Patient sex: M
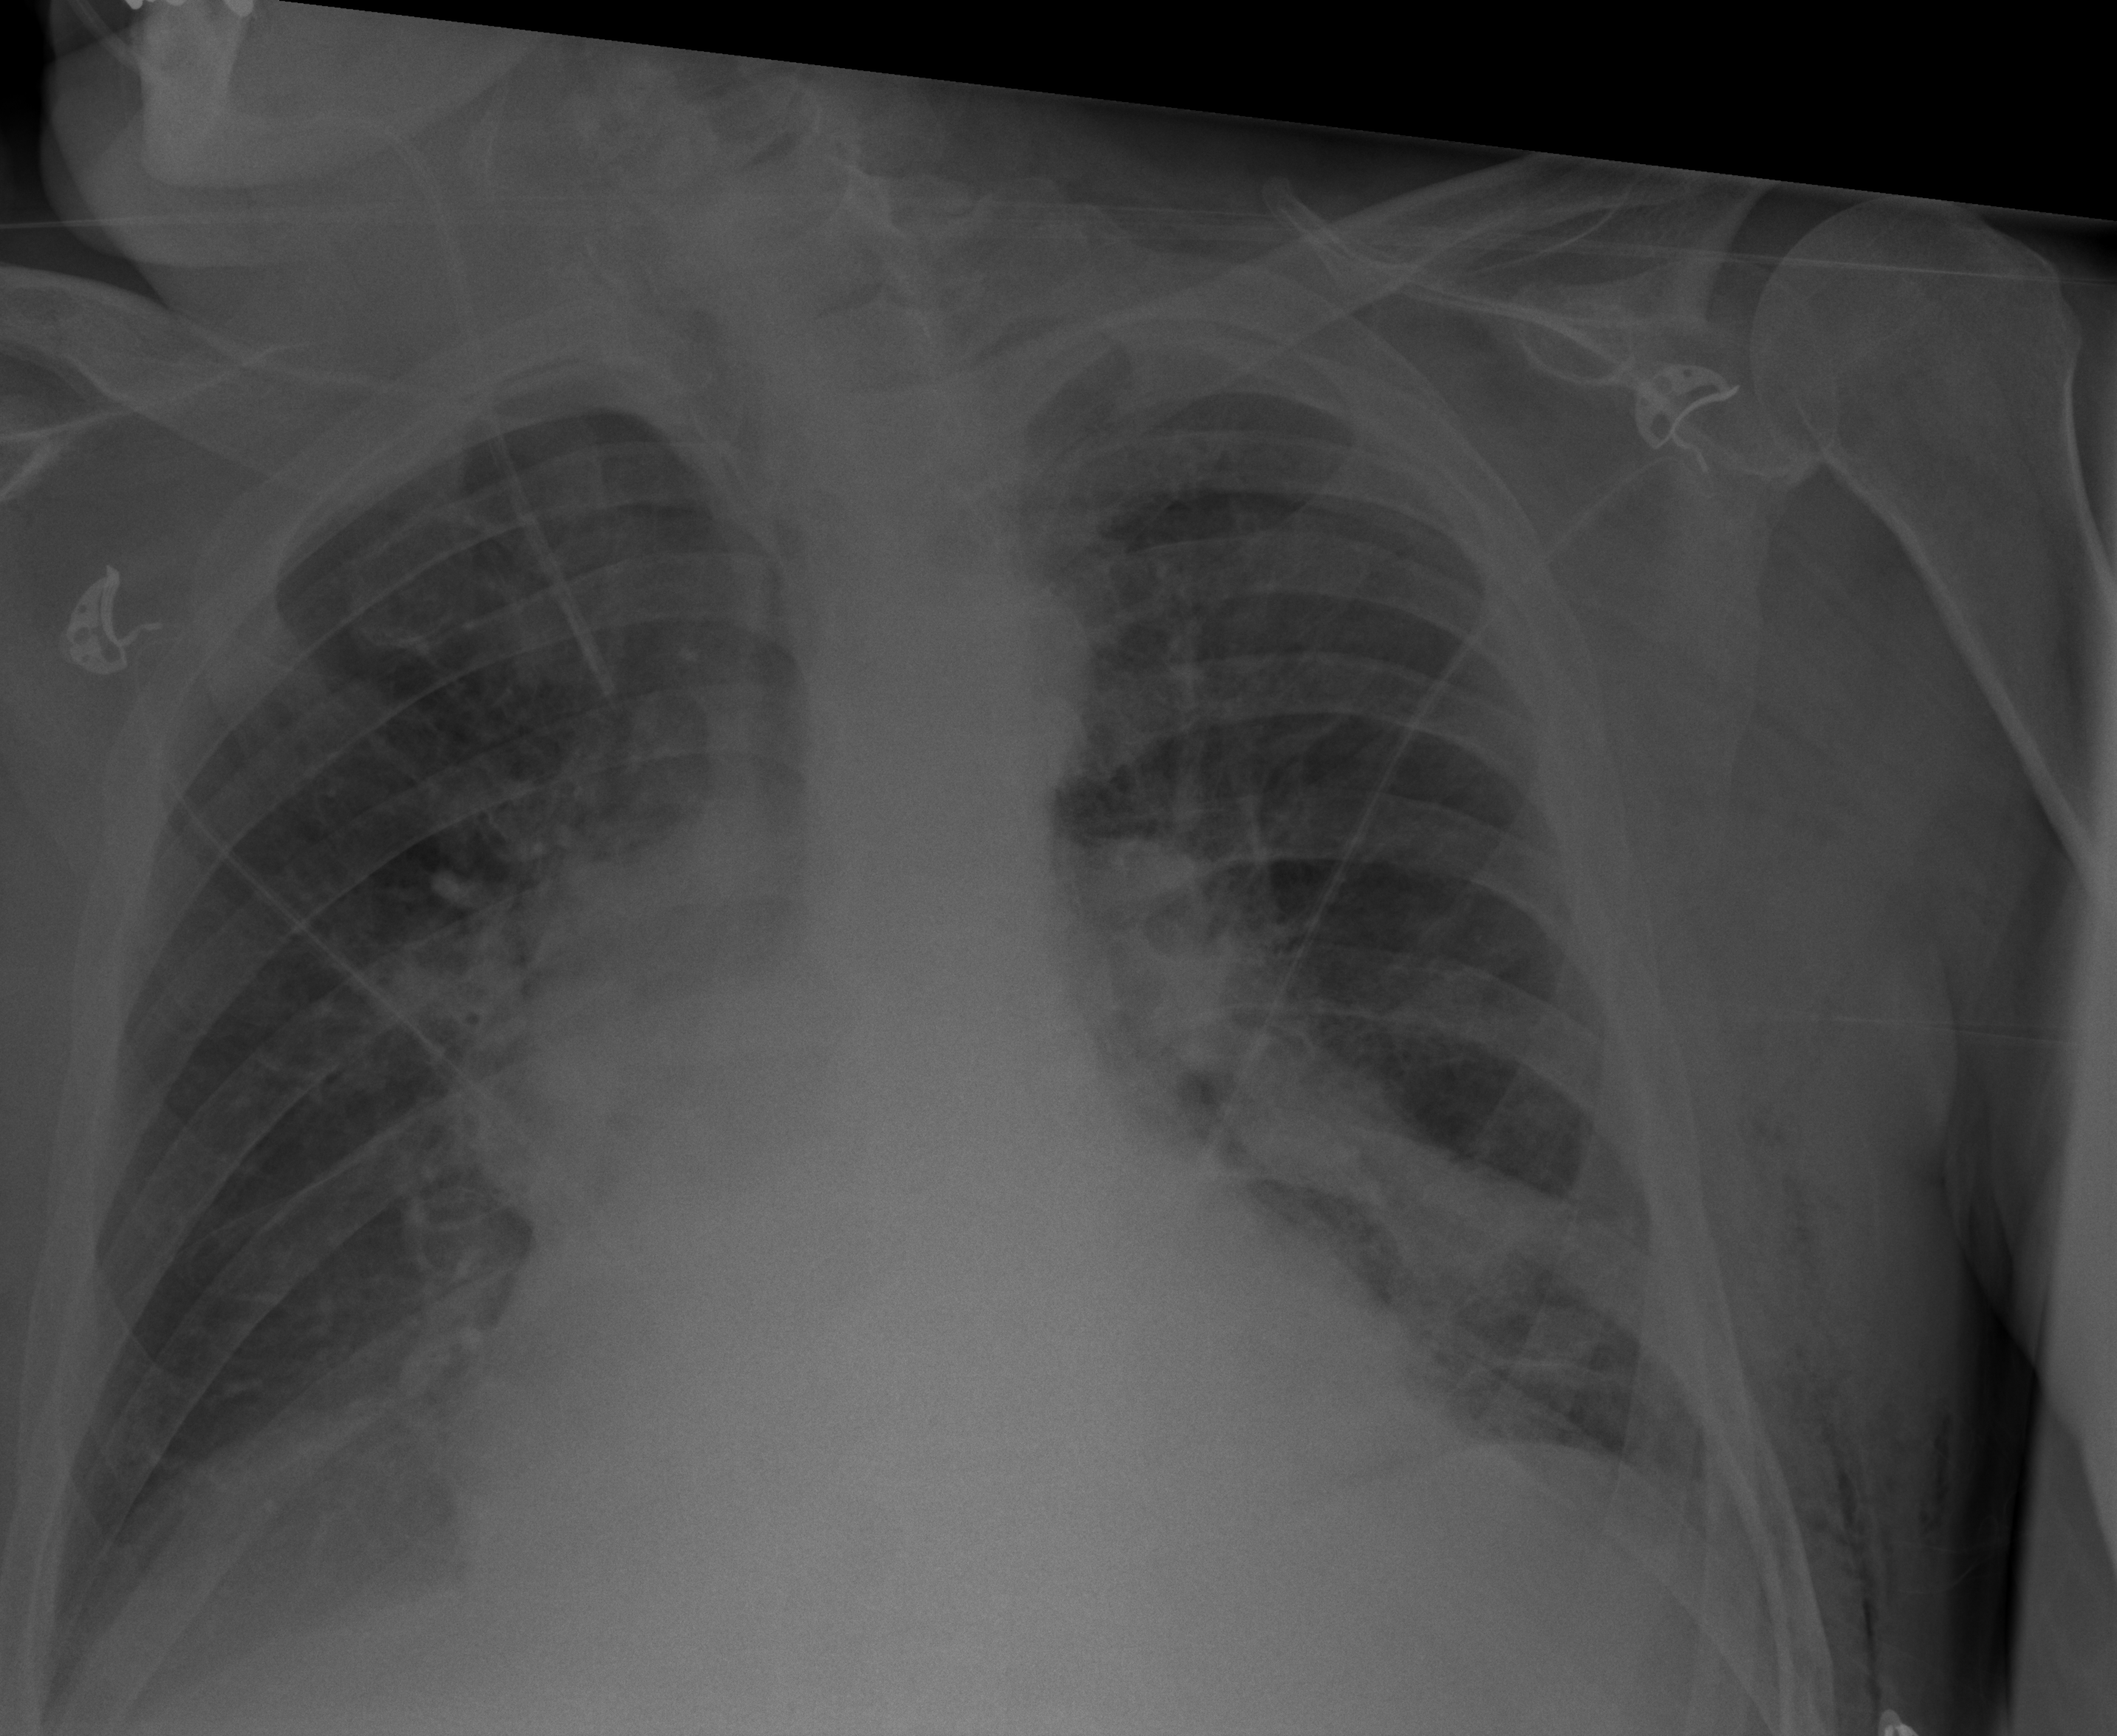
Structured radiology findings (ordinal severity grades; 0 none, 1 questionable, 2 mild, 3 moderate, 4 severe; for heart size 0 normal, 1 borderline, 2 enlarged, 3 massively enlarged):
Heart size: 2
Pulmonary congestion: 2
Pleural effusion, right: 2
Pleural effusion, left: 2
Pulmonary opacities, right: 2
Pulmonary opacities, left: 2
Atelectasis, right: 2
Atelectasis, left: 2